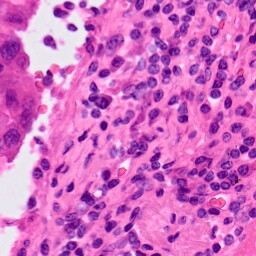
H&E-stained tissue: Lung